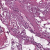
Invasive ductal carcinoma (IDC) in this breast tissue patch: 0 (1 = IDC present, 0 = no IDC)